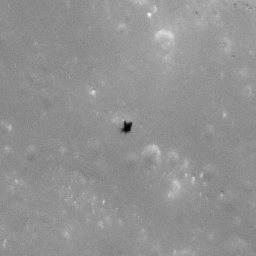
Pit: Messier A 2b
Host crater: Messier A
Host type: impact_melt
Lunar coordinates: latitude -2.017, longitude 46.902